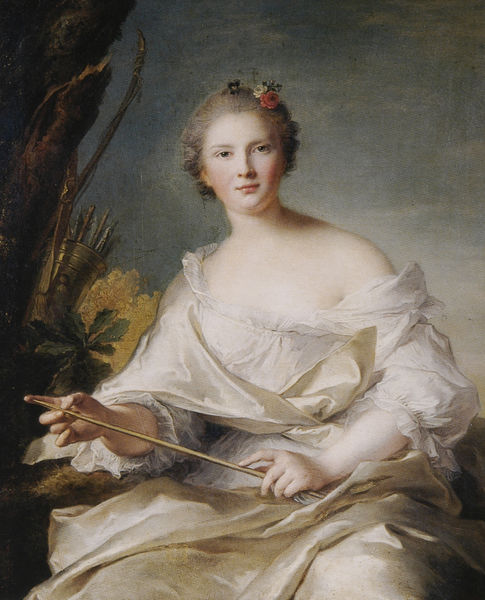
Titel: Marie de La Rochefoucauld, duchesse d'Estissac
Künstler: Jean-Marc Nattier
Institution: Privatsammlung.
Schlagwörter: baum, blau, blätter, dunkel, gemälde, hand, haut, himmel, kopf, weiß, wolken, gelb, grün, mädchen, sitzen, äste, ausschnitt, blume, blumen, braun, finger, frankreich, frau, frisur, grau, haar, hell, hintergrund, kleid, licht, mund, nase, pastell, schmuck, schwarz, stirn, blick, blüte, blüten, dame, rose, rosen, rot, schnee, rock, alt, blond, augen, barock, blass, bluse, falten, gesicht, halten, samt, spitze, bildnis, hals, hände, portrait, porträt, öl, ast, baumstamm, stamm, wind, gewand, gold, haare, sitzend, adel, klassizismus, spitzen, blatt, pflanze, pflanzen, dekolletee, dekoltee, en face, england, gainsborough, kinn, lippe, lippen, poträt, renaissance, rokoko, rosa, rouge, sanft, schulter, schultern, seide, tugend, zart, stock, stilleben, perücke, wangen, bogen, stab, tüll, backen, weis, arch, blue, hands, red, white, black, dick, dress, face, gray, green, grey, hair, lady, nose, painting, seated, spitz, weiblich, woman, yellow, brauen, flowers, brown, rüschen, teint, kniestück, entblößt, becher, gefäß, baun, haarkranz, allegorie, kranz, lorbeer, personifikation, pinsel, flora, göttin, jagd, flower, tree, mythos, rinde, girl, bleich, venus, eiche, eyes, golden, eimer, bodice, kopfschmuck, weisss, köcher, allegory, pfeil, stecken, diana, pfeile, nattier, nett, cupid, person, mann, cheeks, leaves, neck, shoulder, toga, trunk, arc, beauty, staab, bare, fingers, lieblich, beautiful, lips, pale, shoulders, paint, stachelbeere, reynolds, arrow, bow, natier, diane, venere, cuff, bogeb, eichblatt, ruffle, haaarschmuck, jean-marc nattier, cream, oak, arrows, pfiele, reynold, hunting, blumen im haar, shaft, brushes, archer, archery, auge, rod, quiver, sheen, coff, huntress, gathered, beautiful women, oak leaf, satn, halbbekleidet, 귀부인, 중세, 미인도, 석궁, 활발한, 당당함, 사냥, 털털함, 실크옷